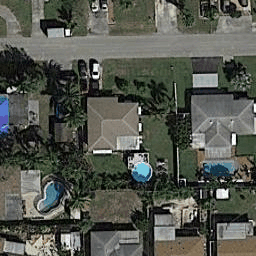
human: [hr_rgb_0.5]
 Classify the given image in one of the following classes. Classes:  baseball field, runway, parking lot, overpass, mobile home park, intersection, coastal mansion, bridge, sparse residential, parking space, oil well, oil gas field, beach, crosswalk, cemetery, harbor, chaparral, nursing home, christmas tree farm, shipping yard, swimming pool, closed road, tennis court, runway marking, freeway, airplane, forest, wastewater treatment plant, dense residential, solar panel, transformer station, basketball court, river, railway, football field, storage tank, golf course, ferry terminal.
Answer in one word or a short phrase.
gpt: dense residential